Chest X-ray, AP view. Patient: 30 years old, sex M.
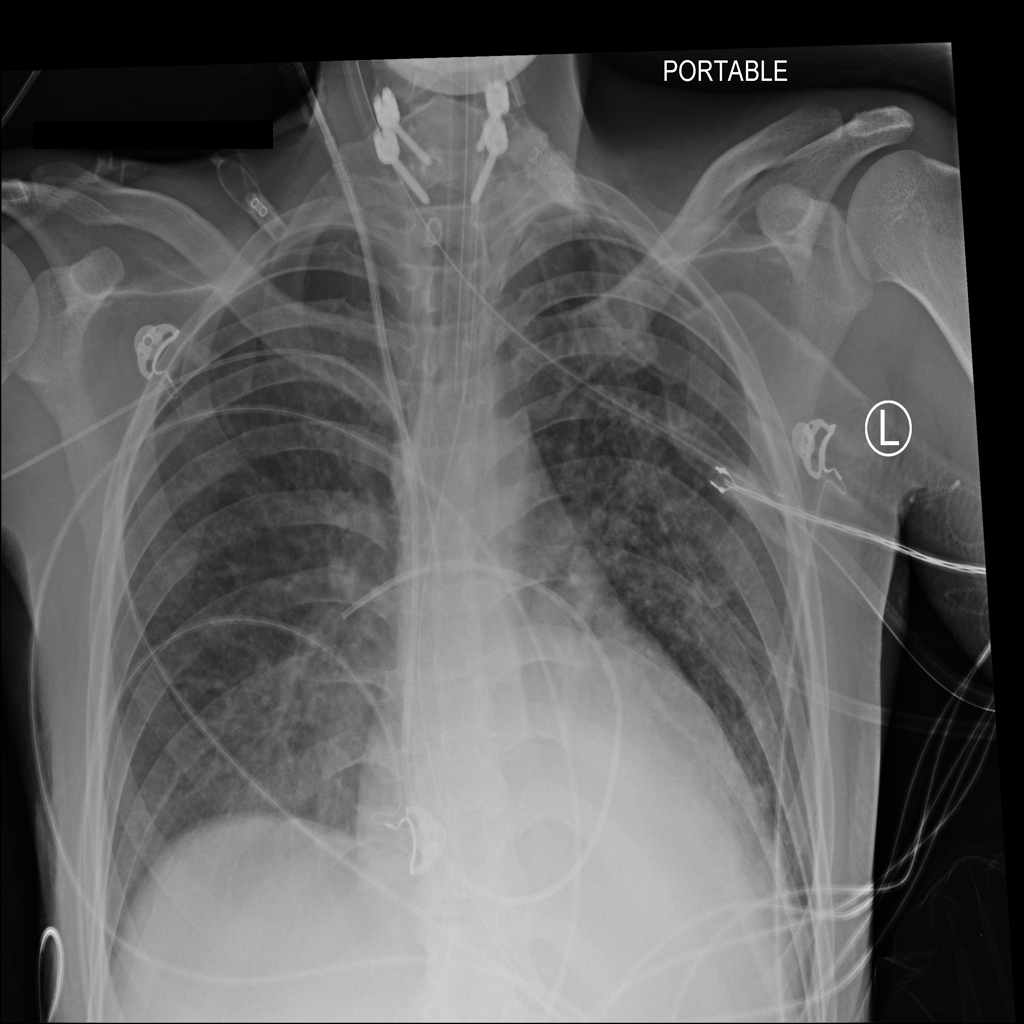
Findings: Infiltration